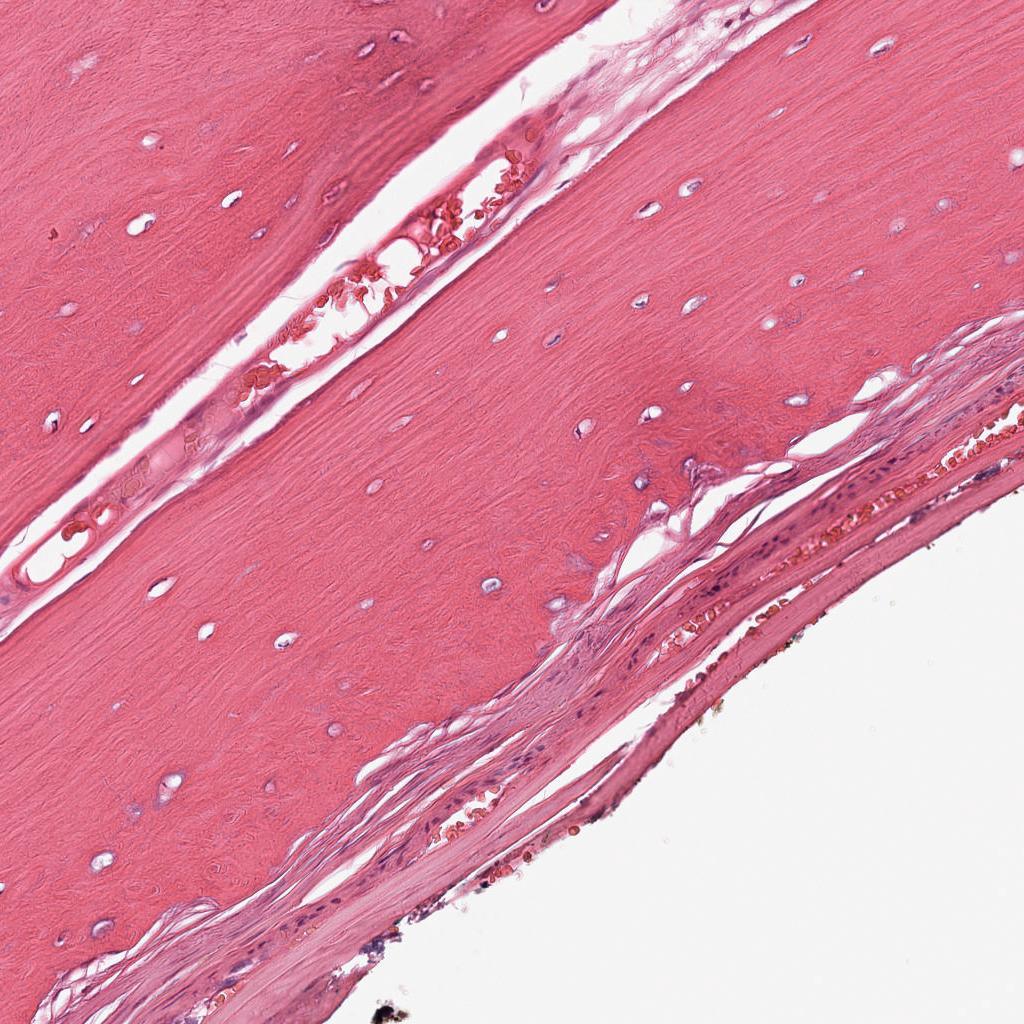
Label: Non-Tumor